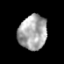
Tissue: prostate
Cell type: T cells
Senescence score: 0.2834
Nuclear area (px): 962
Mean DAPI intensity: 167.431